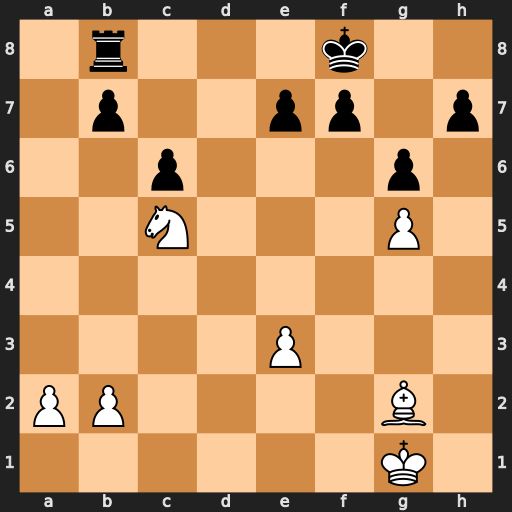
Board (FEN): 1r3k2/1p2pp1p/2p3p1/2N3P1/8/4P3/PP4B1/6K1
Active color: w
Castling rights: -
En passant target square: -
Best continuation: Nd7+ Ke8 Nxb8